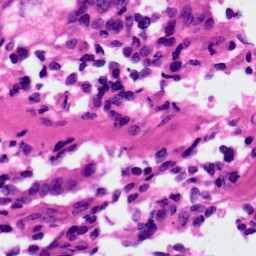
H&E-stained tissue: Ovarian